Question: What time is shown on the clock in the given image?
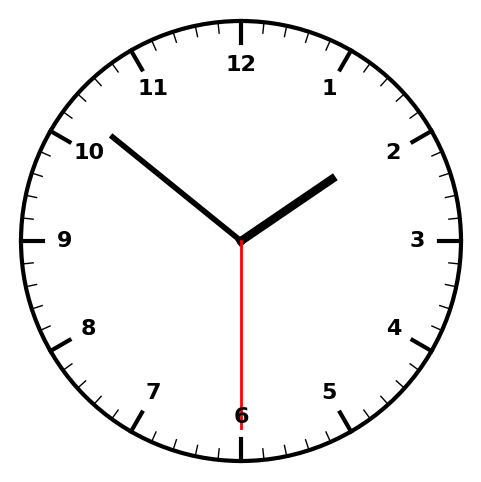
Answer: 01:51:30